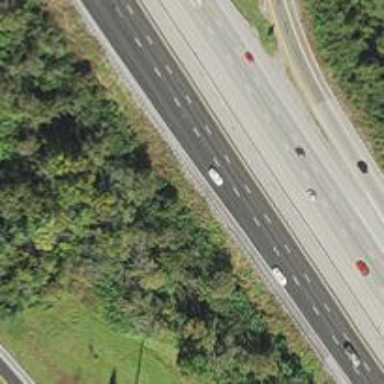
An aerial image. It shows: View of motorway.